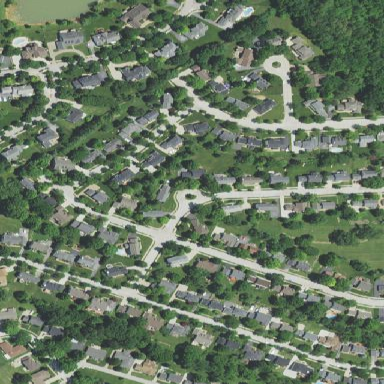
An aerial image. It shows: Single-family residential area.